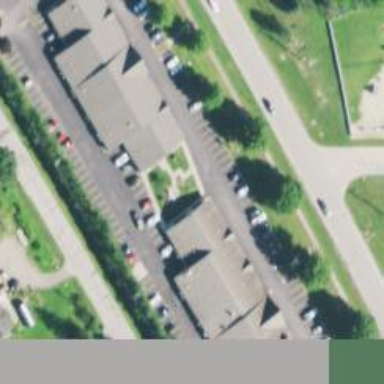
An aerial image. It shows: Parking area with surface.